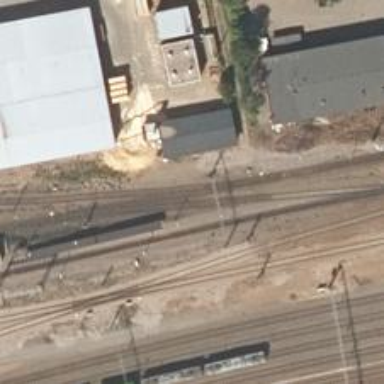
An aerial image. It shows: Railway yard used for servicing trains.